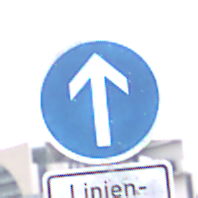
Verkehrszeichen: VorgeschriebeneFahrtrichtungGeradeaus
Zusatzzeichen unten: BesondereFahrzeugeUndTransportgueter2
Umgebung: Outdoor, Suburban
Tageszeit: Midday
Wetter: Overcast
Licht: Natural
Jahreszeit: NotSpecified
Kontrast: LowContrast